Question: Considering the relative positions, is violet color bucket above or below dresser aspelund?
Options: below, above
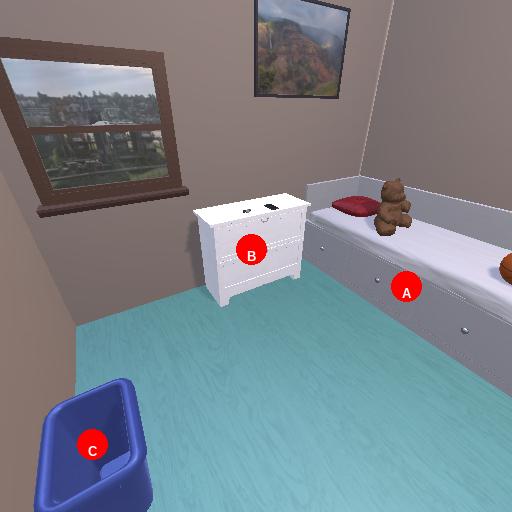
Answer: below